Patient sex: M
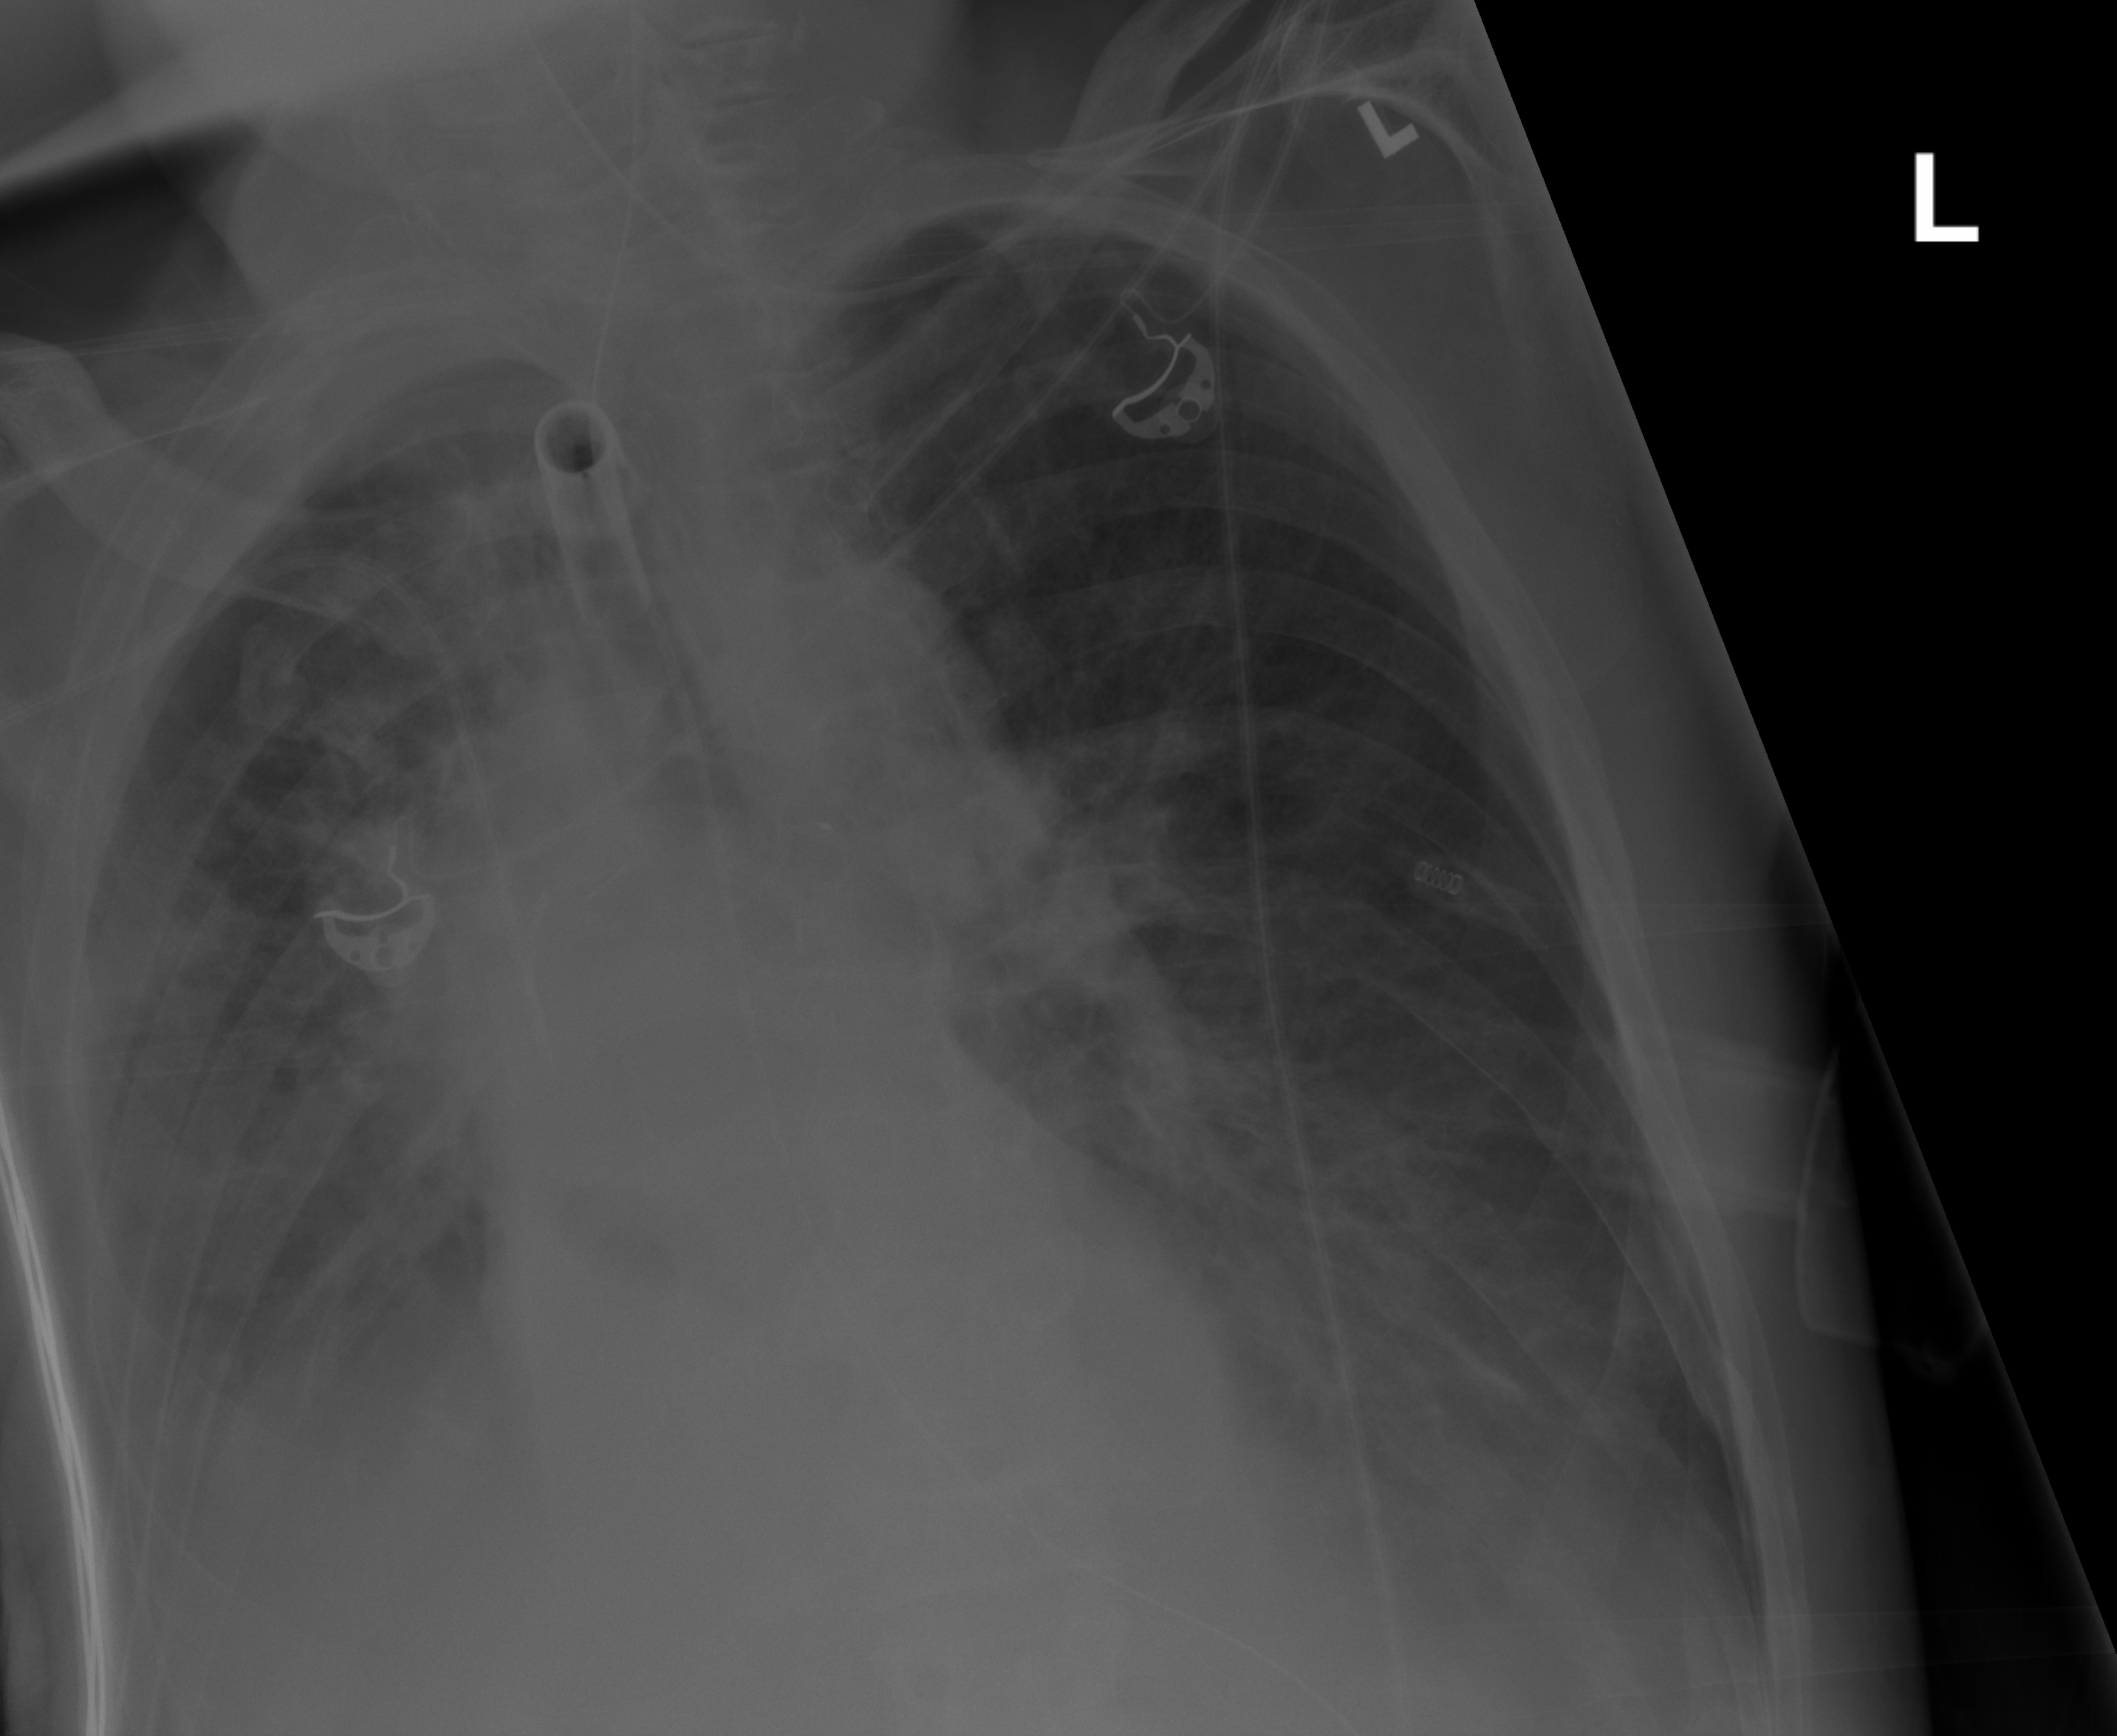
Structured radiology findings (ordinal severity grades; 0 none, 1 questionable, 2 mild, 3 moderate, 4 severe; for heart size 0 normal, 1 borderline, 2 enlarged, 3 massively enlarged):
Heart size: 0
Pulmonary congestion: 2
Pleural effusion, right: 3
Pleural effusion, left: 2
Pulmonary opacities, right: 1
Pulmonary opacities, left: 0
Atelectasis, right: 2
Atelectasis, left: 2